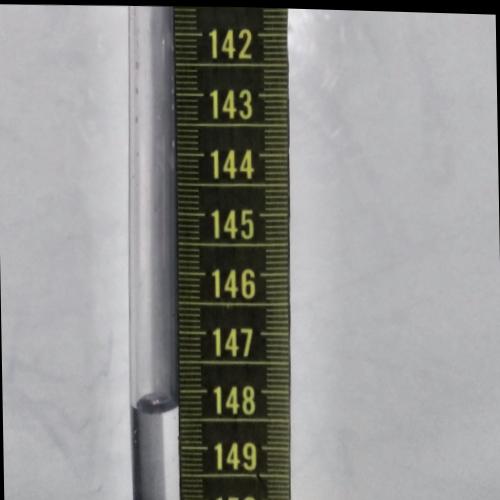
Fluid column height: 148.3 cm